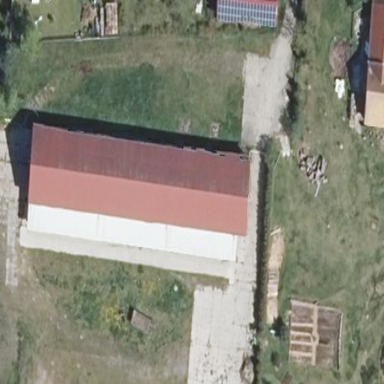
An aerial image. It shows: Light gray flat-roofed farm auxiliary building.